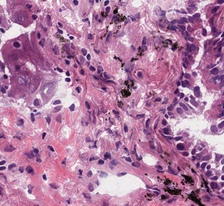
Tumor epithelial tissue: yes
Tumor-associated stroma tissue: yes
Normal tissue: no